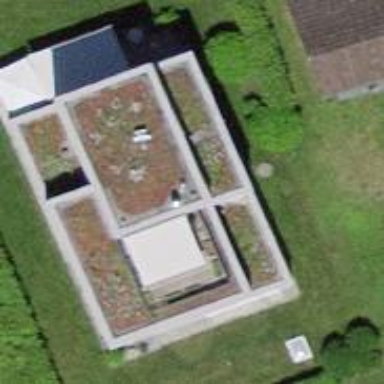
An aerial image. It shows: Detached building with flat roof.